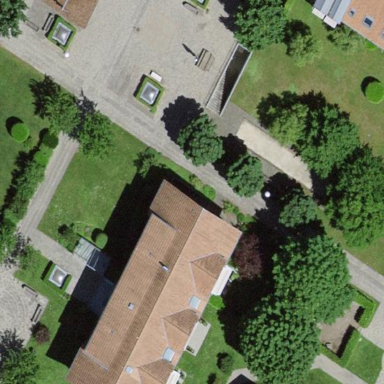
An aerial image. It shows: Residential building.